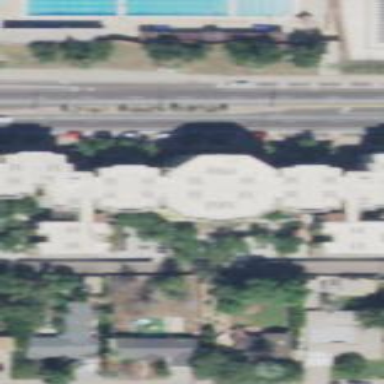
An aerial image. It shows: Residential building belonging to university.